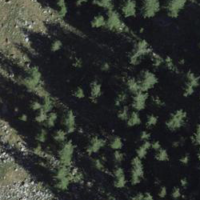
EUNIS habitat code: 23
Species observed at this site:
Laserpitium latifolium